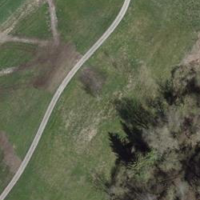
EUNIS habitat code: 52
Species observed at this site:
Salvia pratensis